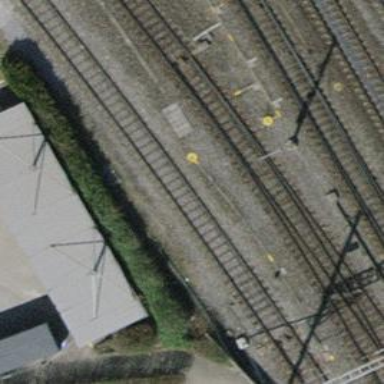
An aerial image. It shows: Siding railway track with one set of rails.